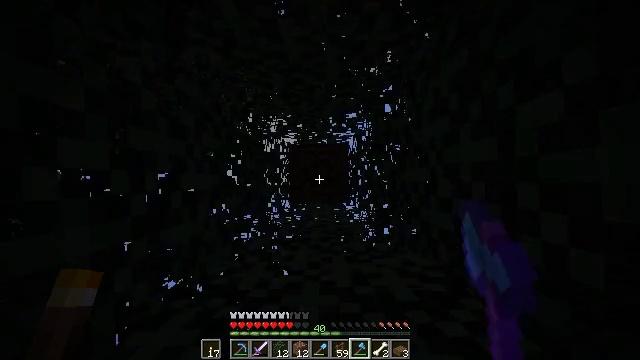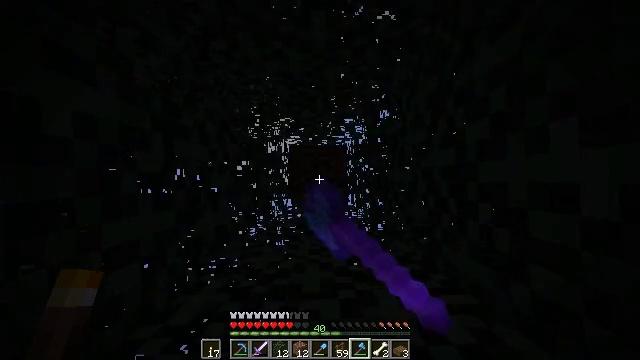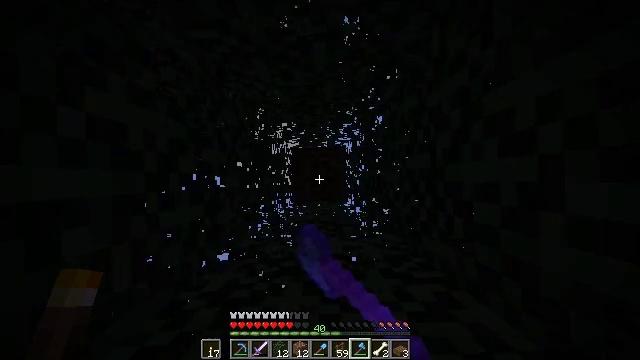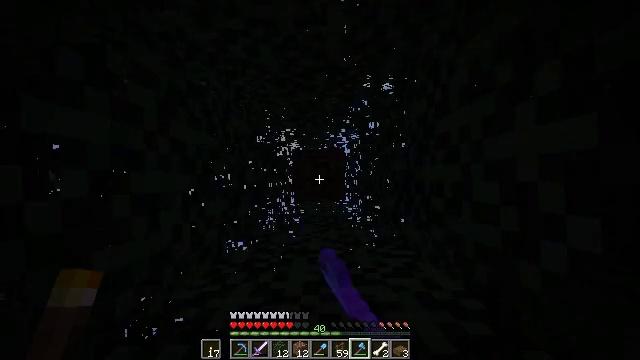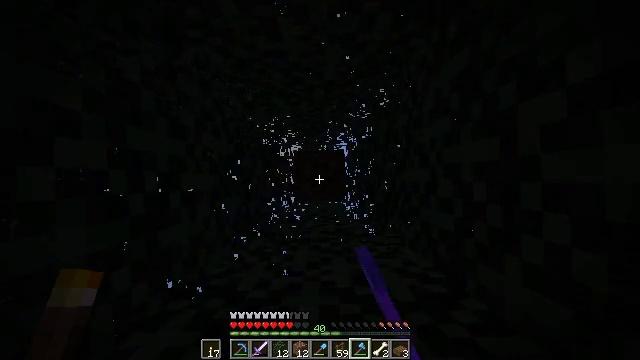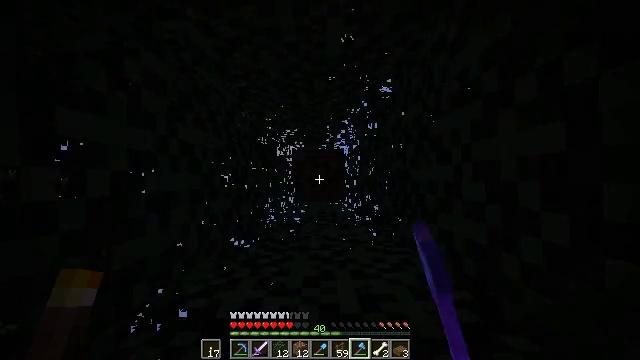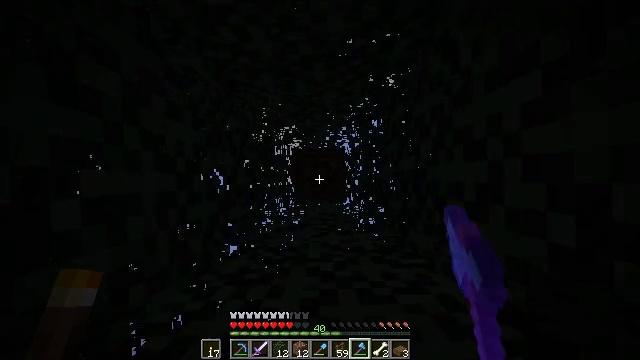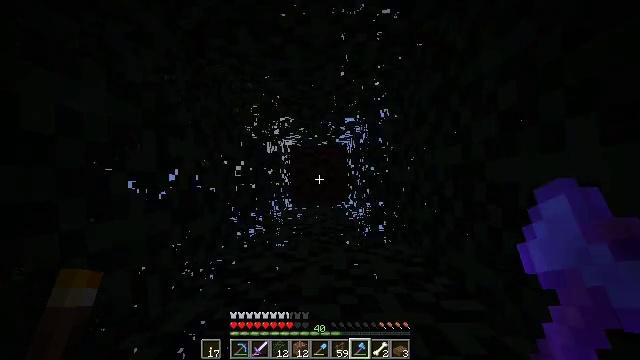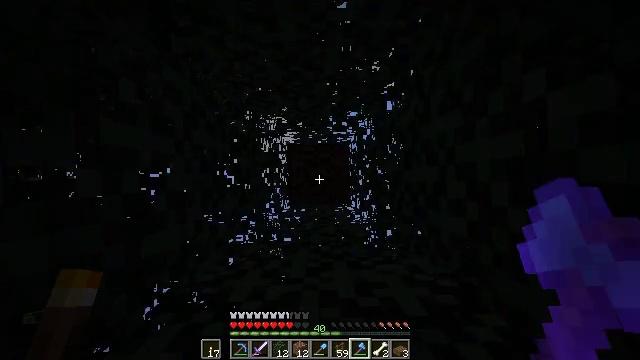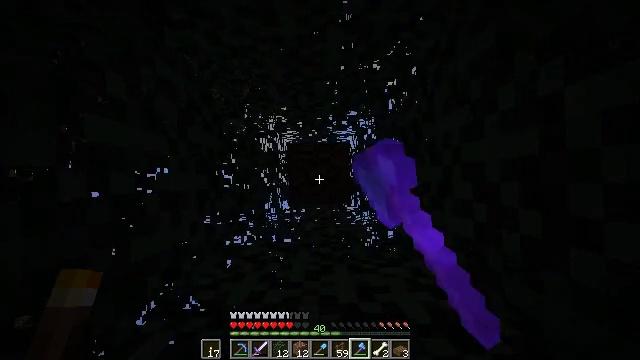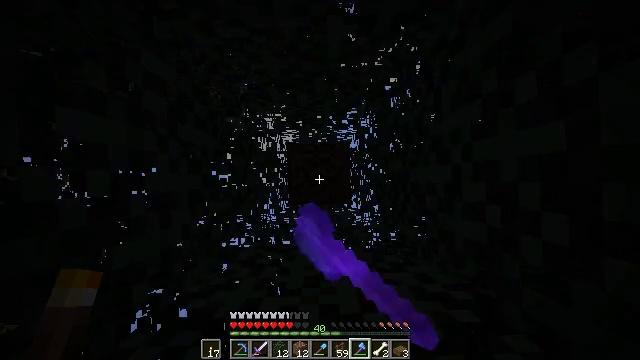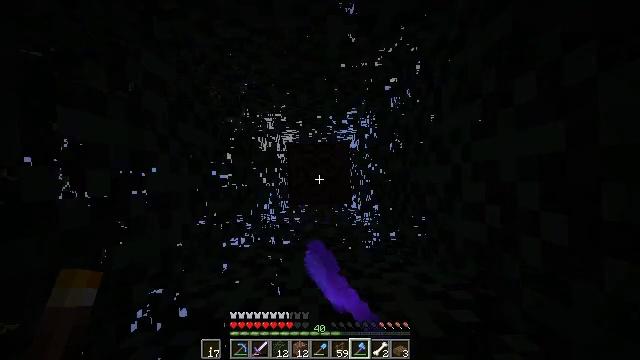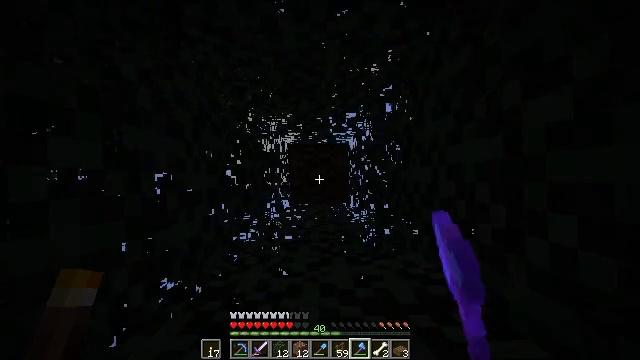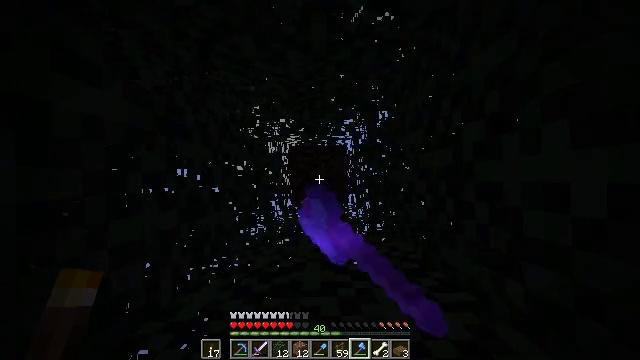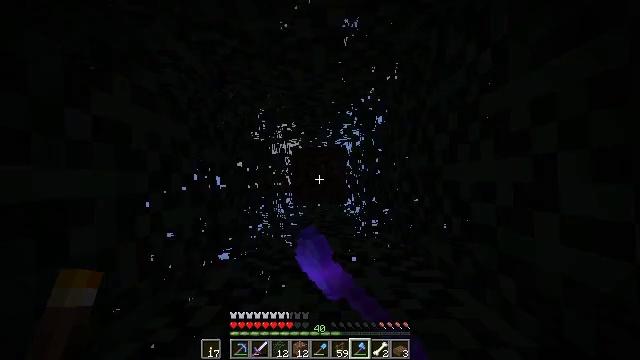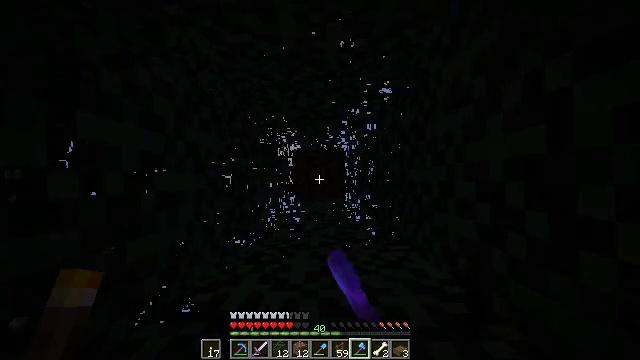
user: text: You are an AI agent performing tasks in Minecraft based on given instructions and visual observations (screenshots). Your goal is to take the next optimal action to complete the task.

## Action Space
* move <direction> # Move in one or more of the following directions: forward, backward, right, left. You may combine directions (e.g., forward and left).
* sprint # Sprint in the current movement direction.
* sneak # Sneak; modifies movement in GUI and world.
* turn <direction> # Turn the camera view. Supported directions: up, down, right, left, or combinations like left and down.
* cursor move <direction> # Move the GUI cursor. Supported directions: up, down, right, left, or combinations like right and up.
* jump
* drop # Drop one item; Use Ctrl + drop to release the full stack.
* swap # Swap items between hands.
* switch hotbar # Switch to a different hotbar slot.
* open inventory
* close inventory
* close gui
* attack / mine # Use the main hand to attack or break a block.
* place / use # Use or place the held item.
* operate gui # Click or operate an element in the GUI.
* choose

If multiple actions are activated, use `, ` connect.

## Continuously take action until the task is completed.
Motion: motion action
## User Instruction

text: Gather spruce log by chopping the tree.
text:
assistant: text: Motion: attack / mine, jump
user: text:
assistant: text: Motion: attack / mine, jump
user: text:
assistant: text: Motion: attack / mine, jump
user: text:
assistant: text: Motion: attack / mine, jump
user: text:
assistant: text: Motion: attack / mine, jump
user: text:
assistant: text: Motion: attack / mine, jump
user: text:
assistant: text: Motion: attack / mine, jump
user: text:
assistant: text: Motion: attack / mine, jump
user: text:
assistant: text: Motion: attack / mine, jump
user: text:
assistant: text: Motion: attack / mine, jump
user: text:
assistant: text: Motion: attack / mine, jump
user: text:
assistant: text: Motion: attack / mine, jump
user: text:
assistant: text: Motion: attack / mine, jump
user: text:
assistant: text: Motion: attack / mine, jump
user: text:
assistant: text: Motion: attack / mine, jump
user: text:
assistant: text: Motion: attack / mine, jump
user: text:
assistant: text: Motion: attack / mine, jump
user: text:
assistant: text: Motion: attack / mine, jump
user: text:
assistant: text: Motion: attack / mine, jump
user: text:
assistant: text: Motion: attack / mine, jump
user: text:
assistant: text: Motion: attack / mine, jump
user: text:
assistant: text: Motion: attack / mine, jump
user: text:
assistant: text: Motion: attack / mine, jump
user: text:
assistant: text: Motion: attack / mine, jump
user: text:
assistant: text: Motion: attack / mine, jump
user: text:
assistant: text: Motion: attack / mine, jump